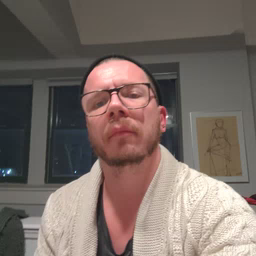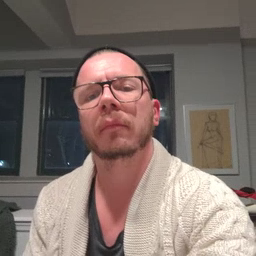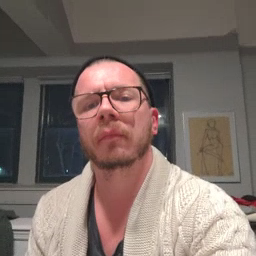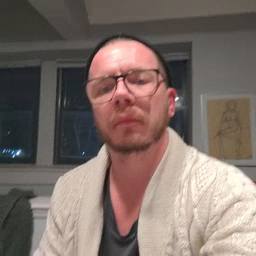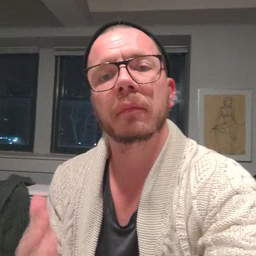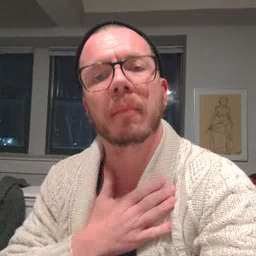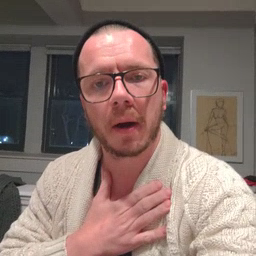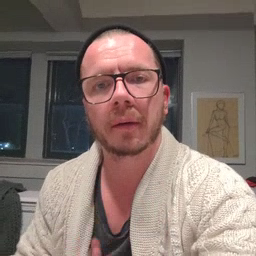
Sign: minemy